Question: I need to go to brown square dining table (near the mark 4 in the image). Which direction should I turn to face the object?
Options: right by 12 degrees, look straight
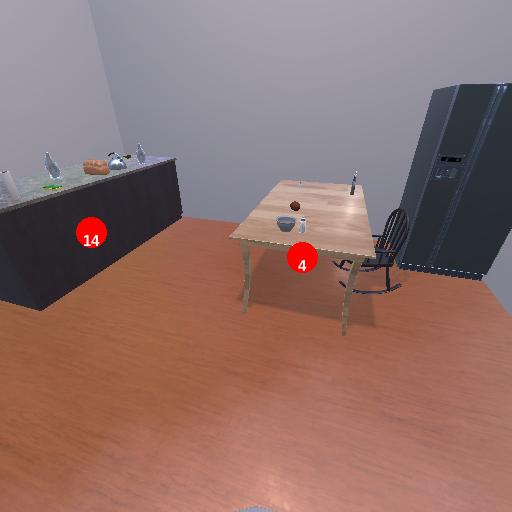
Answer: right by 12 degrees